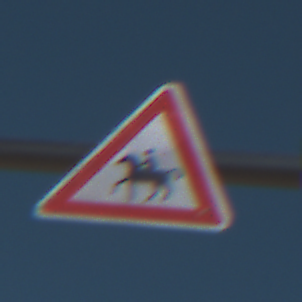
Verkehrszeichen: ReiterRechts
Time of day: Midday
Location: Outdoor (Nature)
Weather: Clear
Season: NotSpecified
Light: Natural